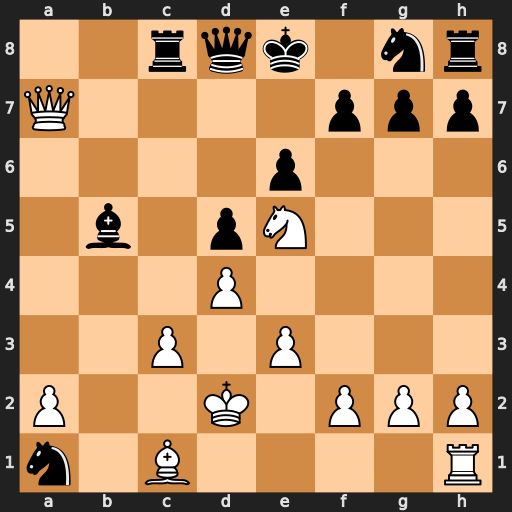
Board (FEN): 2rqk1nr/Q4ppp/4p3/1b1pN3/3P4/2P1P3/P2K1PPP/n1B4R
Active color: w
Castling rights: k
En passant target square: -
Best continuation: Qxf7#